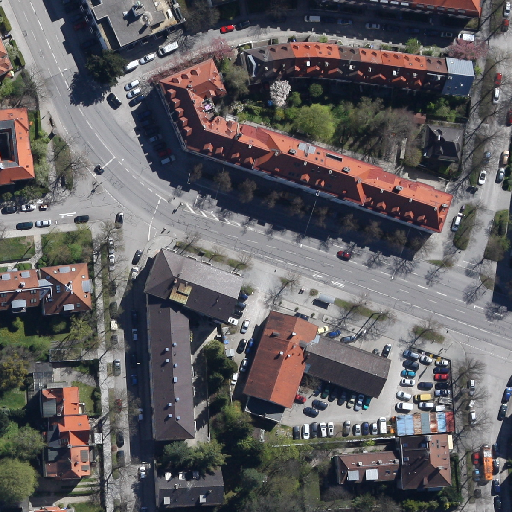
Referring expression: impervious surface